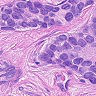
Metastatic tissue present: yes